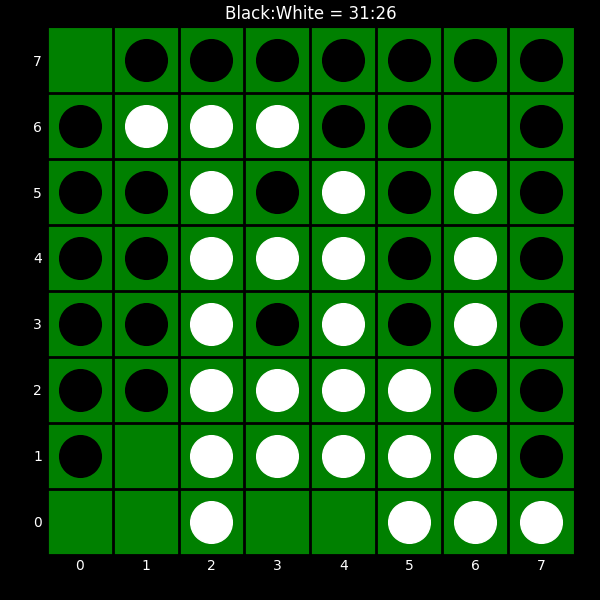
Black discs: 31
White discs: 26